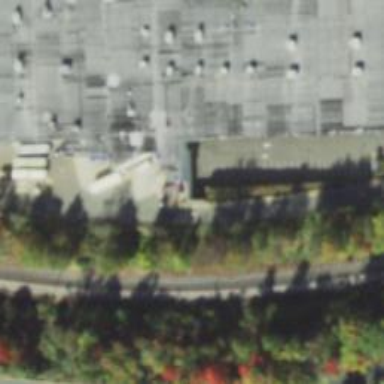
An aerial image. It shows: Retail building.